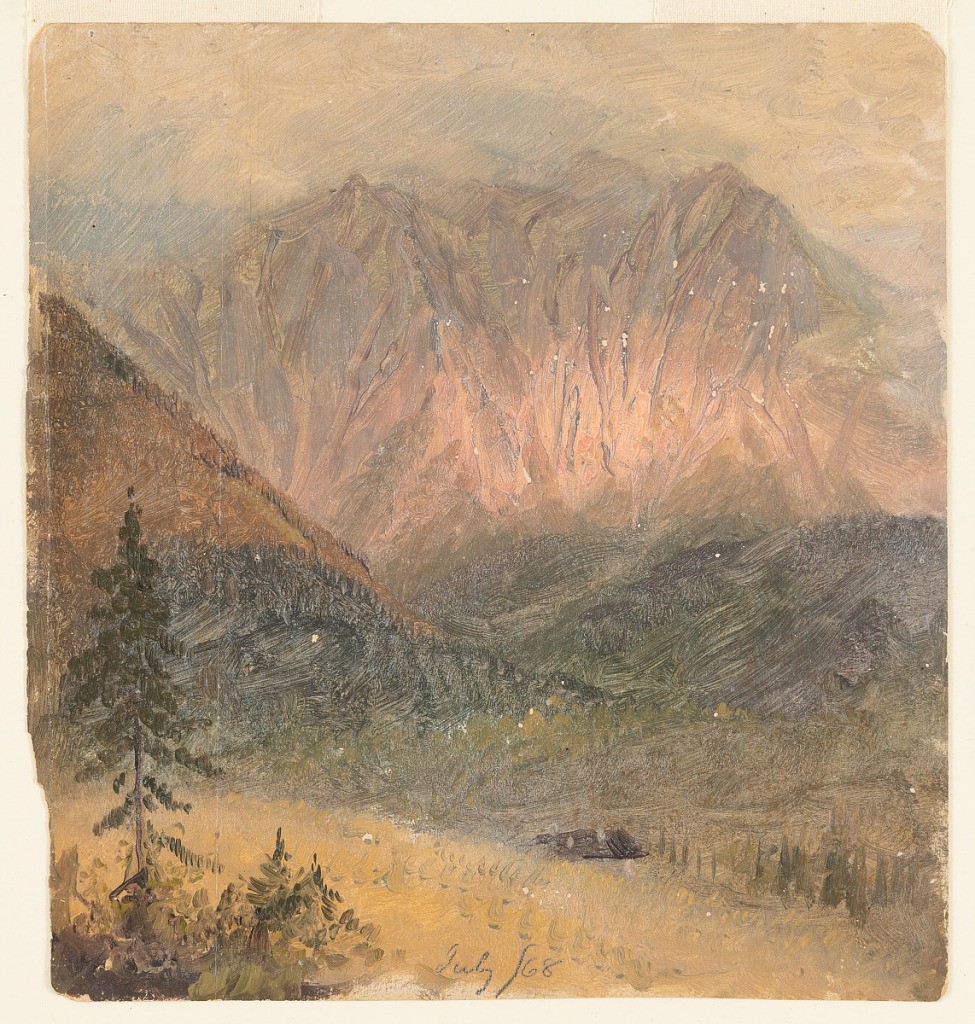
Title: Bavarian Alps at Sunset, Germany
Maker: Frederic Edwin Church, American, 1826–1900
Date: July 1868
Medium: Oil on tan paperboard
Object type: drawing
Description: Landscape sketch showing a view of hills and mountains in the Bavarian Alps, Germany. A lone conifer tree stands in the immediate foreground at left in a wheat-colored meadow on a hill that descends into a wooded valley in the middle distance. A house is visible at the base of the hill at center. At left, a steep, wooded slope rises out of view. In the distance, the rocky mountainsides of a soaring alpine range are tinged in a shade of pink. Above, hastily-rendered clouds fill the sky.